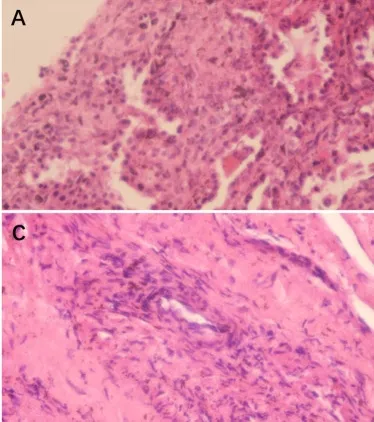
HE staining (x400) showing that the papillary area was composed of many cuboidal surface cells and rounded cells.
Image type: pathology (h&e)